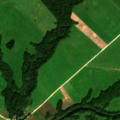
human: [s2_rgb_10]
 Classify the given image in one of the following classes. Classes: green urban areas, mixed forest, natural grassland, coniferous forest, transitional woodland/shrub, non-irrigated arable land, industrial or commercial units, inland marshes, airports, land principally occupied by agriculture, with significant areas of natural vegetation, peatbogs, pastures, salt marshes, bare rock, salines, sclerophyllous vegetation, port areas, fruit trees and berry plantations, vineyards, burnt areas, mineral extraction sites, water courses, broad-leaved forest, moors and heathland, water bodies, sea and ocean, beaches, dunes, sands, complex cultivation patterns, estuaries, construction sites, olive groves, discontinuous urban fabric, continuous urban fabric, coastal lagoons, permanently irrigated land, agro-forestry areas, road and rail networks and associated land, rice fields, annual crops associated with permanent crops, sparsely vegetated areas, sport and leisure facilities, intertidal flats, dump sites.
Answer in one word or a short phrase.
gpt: non-irrigated arable land, pastures, complex cultivation patterns, land principally occupied by agriculture, with significant areas of natural vegetation, mixed forest